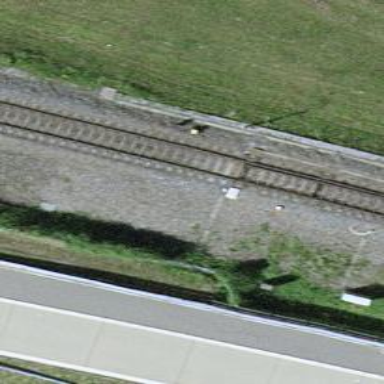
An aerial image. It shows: Railway switch.